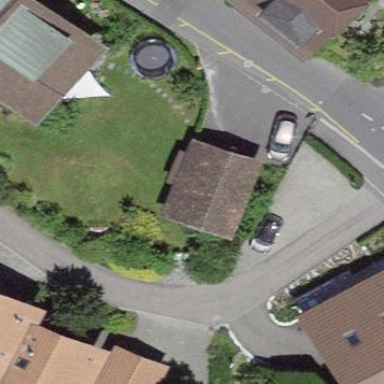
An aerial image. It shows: Garage building.